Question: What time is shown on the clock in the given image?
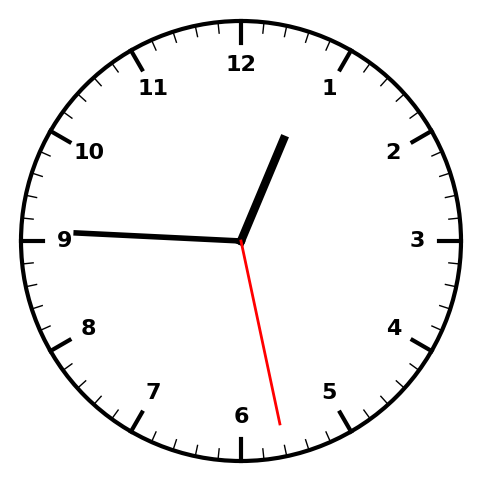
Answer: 12:45:28